Question: On Ubuntu 13.10, x86, using CodeBlocks i've successed cross compile from unix to Windows using minigw. Tested on windows and got a console.
It will not work with wxwidgets. Works fine under ubuntu but it won't compile wxwidgets for minigw compiler.
I've done this: <URL> and with console works
But not works with wxwidgets. It thrown an error like:
'''
-------------- Build: Release in testwindows (compiler: MiniGW compiler for windows)---------------
i586-mingw32msvc-g++ -I/usr/lib/i386-linux-gnu/wx/include/gtk2-unicode-release-2.8 -I/usr/include/wx-2.8 -D_FILE_OFFSET_BITS=64 -D_LARGE_FILES -D__WXGTK__ -pthread -Wall -O2 -DWINVER=0x0400 -D__WIN95__ -D__GNUWIN32__ -DSTRICT -DHAVE_W32API_H -D__WXMSW__ -D__WINDOWS__ -I/usr/i586-mingw32msvc/include -c /data1/backup_config/codeblocks/Learn/testwindows/testwindowsApp.cpp -o obj/Release/testwindowsApp.o
i586-mingw32msvc-g++: unrecognized option '-pthread'
In file included from /usr/include/wx-2.8/wx/platform.h:293,
from /usr/include/wx-2.8/wx/defs.h:21,
from /usr/include/wx-2.8/wx/event.h:15,
from /usr/include/wx-2.8/wx/app.h:20,
from /data1/backup_config/codeblocks/Learn/testwindows/testwindowsApp.h:13,
from /data1/backup_config/codeblocks/Learn/testwindows/testwindowsApp.cpp:10:
/usr/include/wx-2.8/wx/chkconf.h:23:30: error: wx/msw/chkconf.h: No such file or directory
'''
Source code when thrown an error:
'''
#elif defined(__WXMSW__)
# include "wx/msw/chkconf.h"
#elif defined(__WXMAC__)
'''
So, I've checked a file chkconf.h on /usr/include/wx/chkconfig.h and there it's exists. But, codeblocks by default offers into
How to fix this problem to cross compile correctly using CodeBlocks and wxwidgets 2.8?

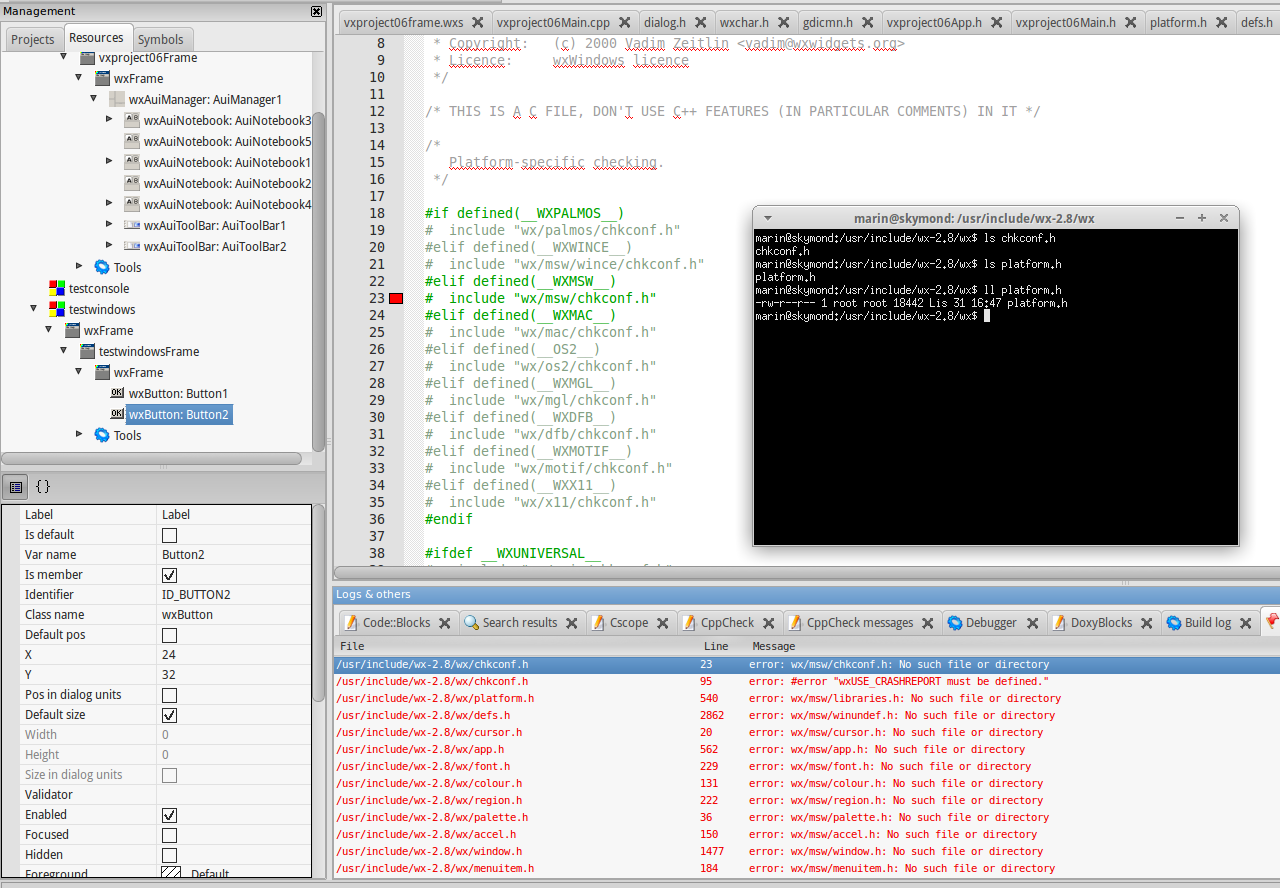
Answer: Maybe it is too late for you, but surely this may help someone else. So, here it goes.
First of all, you must install the correct toolchain (go to terminal and type):
'''
sudo apt-get install mingw32
'''
Then, you need to compile a "windows" version of wxWidgets on Ubuntu, using the windows toolchain. This is for the current wxWidgets version (3.0), but should work as well for previous ones. I assume also:
- - - -
So, the process is as follows (on a terminal window):
'''
cd ~/wxWidgets-3.0.0
mkdir build_win
cd build_win/
../configure --host=i586-mingw32msvc --build=i586-linux --with-mingw --disable-shared --prefix="$HOME/LocalLibs/wx-3.0.0_win"
make
make install
'''
Then, you can check if all has gone well with:
'''
"$HOME/LocalLibs/wx-3.0.0_win/bin/wx-config" --host=i586-mingw32msvc --static --cxxflags --debug=yes --unicode=yes --version=3.0
'''
If all is ok, it will show the libraries needed to cross-compile with wxWidgets.
Finally, the C::B part (personally, I prefer Codelite, but anyway). First of all, create a new compiler option (Settings -> Compiler) and copy or rename one of them.
Then, go to "Toolchain executables" and set as follows:
'''
C Compiler: i586-mingw32msvc-gcc
C++ Compiler: i586-mingw32msvc-g++
Linker dynamic: i586-mingw32msvc-g++
Linker static: i586-mingw32msvc-ar
Resource compiler: '~/LocalLibswx-3.0.0_win/bin/wx-config --host=i586-mingw32msvc --rescomp'
'''
And, finally, in "Search directories":
'''
Compiler: /usr/i586-mingw32msvc/include/
Linker: /usr/i586-mingw32msvc/lib/
Resource: /usr/i586-mingw32msvc/include/
'''
I think this is all. After that you should be able to compile with wxWdigets using your new cross-compiler and produce windows executables easily and happily in Ubuntu.